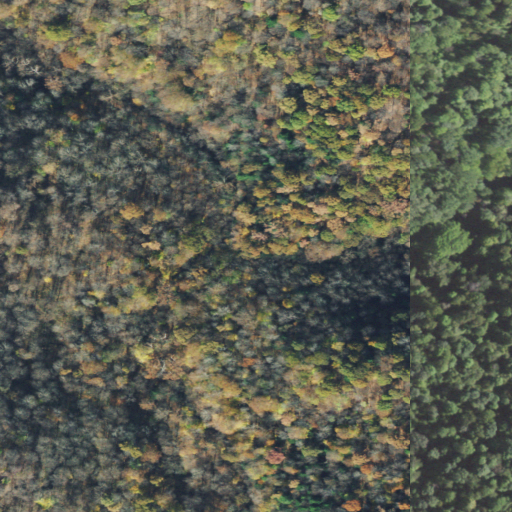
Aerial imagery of valley in Ohio named Purgatory Hollow containing deciduous forest and mixed forest